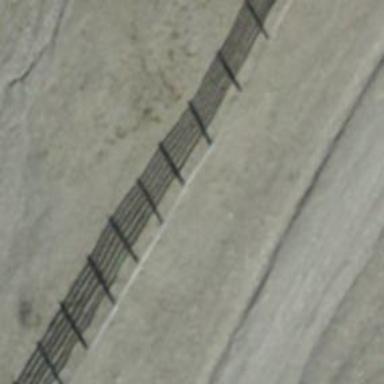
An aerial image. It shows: Fence.